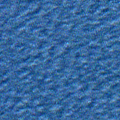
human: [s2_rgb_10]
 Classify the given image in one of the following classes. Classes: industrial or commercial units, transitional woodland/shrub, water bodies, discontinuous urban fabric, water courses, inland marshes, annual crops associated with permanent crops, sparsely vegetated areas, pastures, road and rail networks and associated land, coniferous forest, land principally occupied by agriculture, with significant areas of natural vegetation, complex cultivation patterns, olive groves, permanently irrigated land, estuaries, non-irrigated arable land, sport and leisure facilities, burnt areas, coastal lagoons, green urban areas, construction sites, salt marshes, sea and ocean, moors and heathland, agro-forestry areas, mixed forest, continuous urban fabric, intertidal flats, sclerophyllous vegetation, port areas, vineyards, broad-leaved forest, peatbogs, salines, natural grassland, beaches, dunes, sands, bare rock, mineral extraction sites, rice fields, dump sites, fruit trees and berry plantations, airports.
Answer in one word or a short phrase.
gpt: sea and ocean